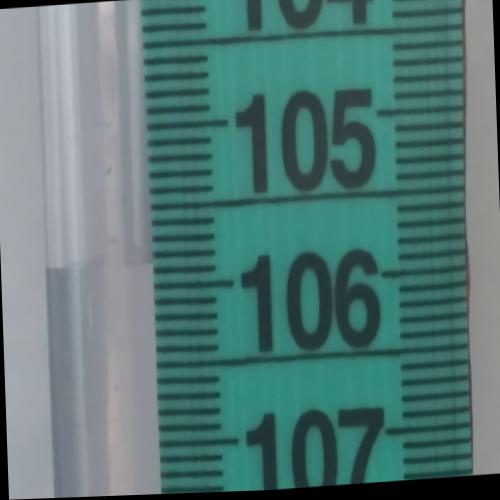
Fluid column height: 105.9 cm